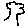
Label: tree